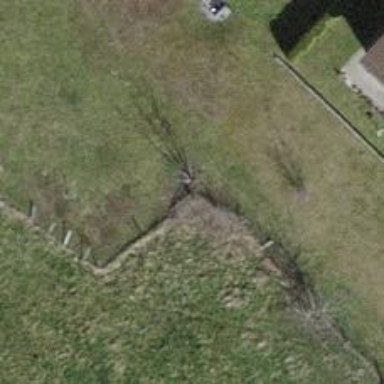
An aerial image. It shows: Fence.